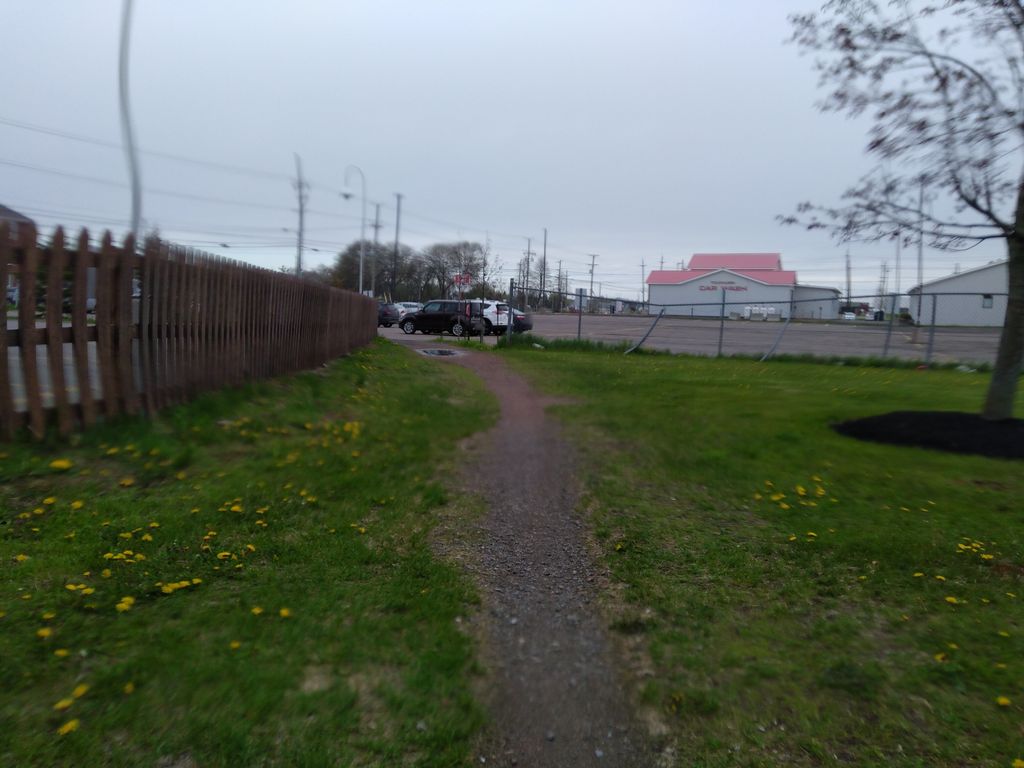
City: charlottetown